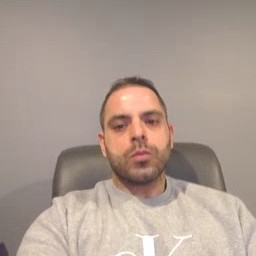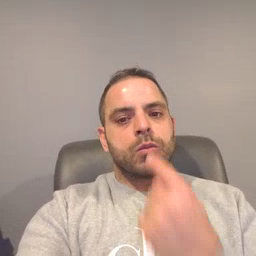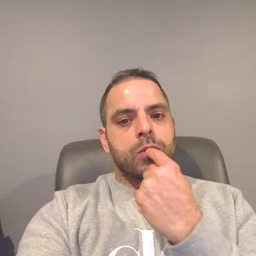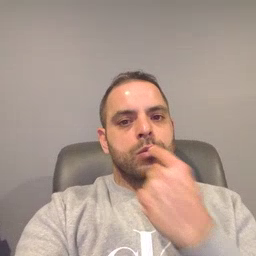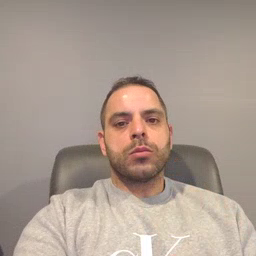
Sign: tooth